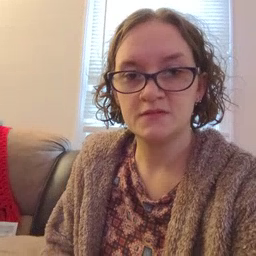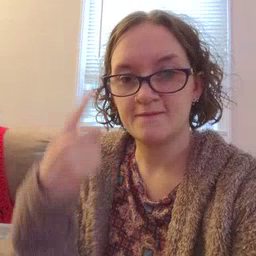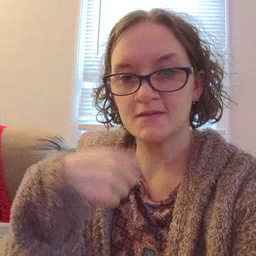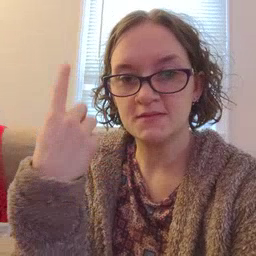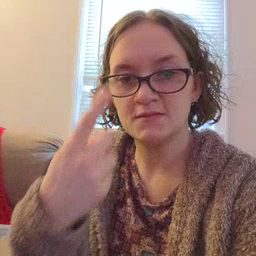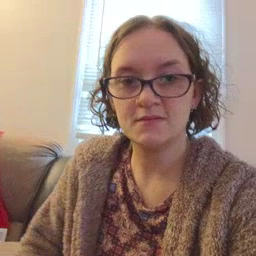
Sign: face